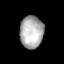
Tissue: prostate
Cell type: Endothelial cells
Senescence score: 0.3166
Nuclear area (px): 741
Mean DAPI intensity: 175.049